Aerial crown-view tile of a tropical tree (Barro Colorado Island, Panama), acquired 20250818:
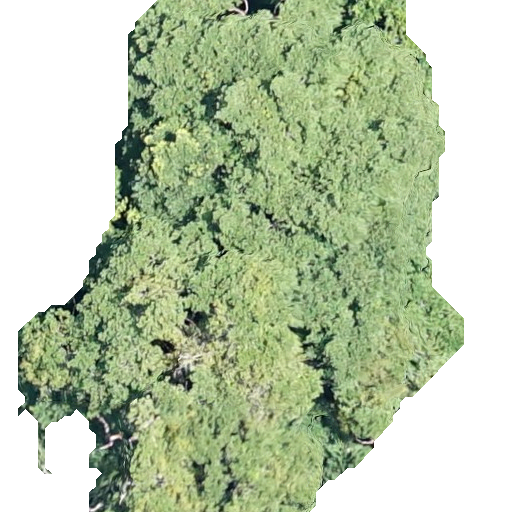
Species: Terminalia amazonia
GBIF accepted scientific name: Terminalia amazonica
Crown area: 297.896 m²